Field crop: tomato
Growth stage: 1
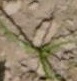
Species: cyperus